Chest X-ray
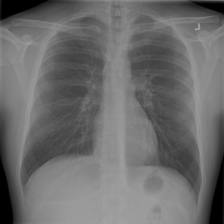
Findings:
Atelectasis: negative
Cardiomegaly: negative
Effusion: negative
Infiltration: positive
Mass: negative
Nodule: negative
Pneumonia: negative
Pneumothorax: negative
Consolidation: negative
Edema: negative
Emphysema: negative
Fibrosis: negative
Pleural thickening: negative
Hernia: negative